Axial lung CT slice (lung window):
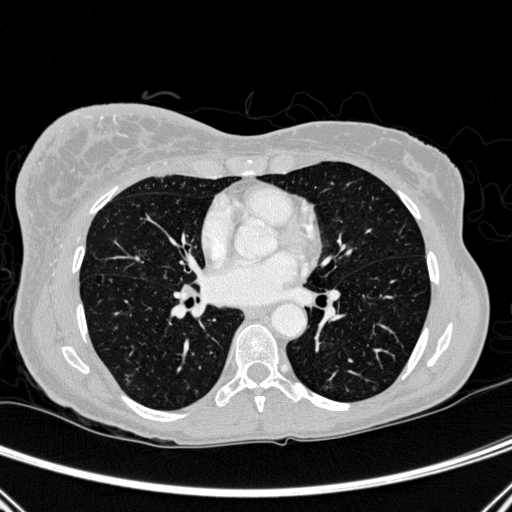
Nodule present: no